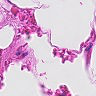
Metastatic tissue present: no